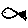
Label: fish